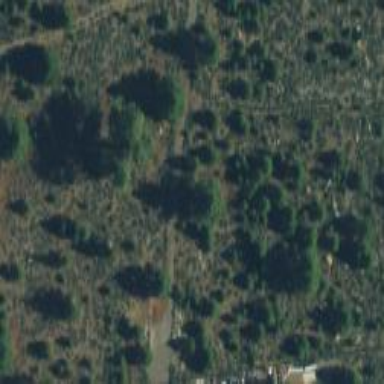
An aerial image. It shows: Evergreen needle-leaved woodland.